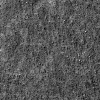
Atmospheric dust classification: not_dusty